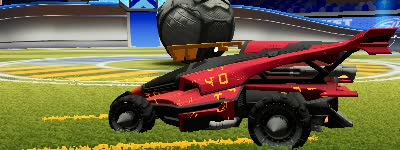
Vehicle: aftershock